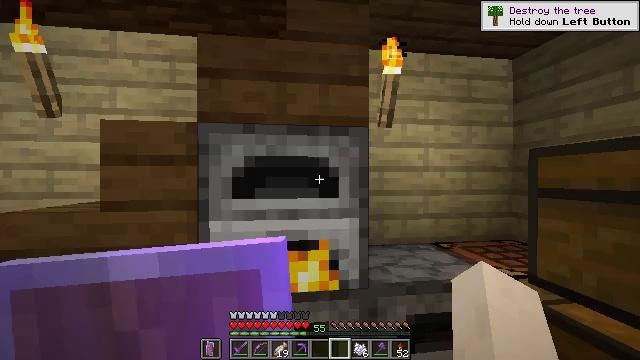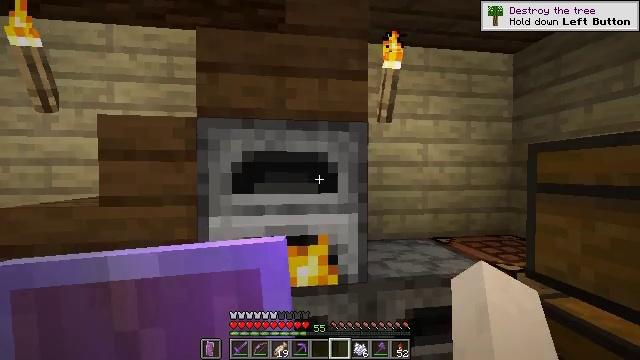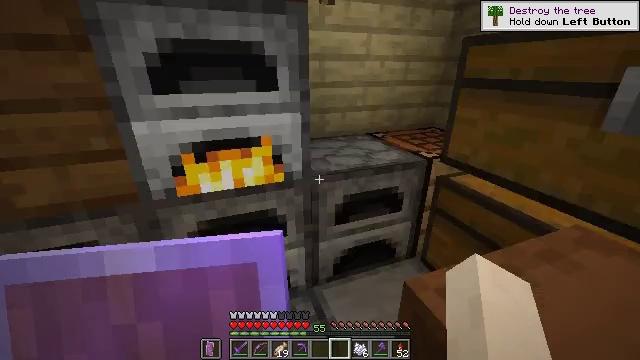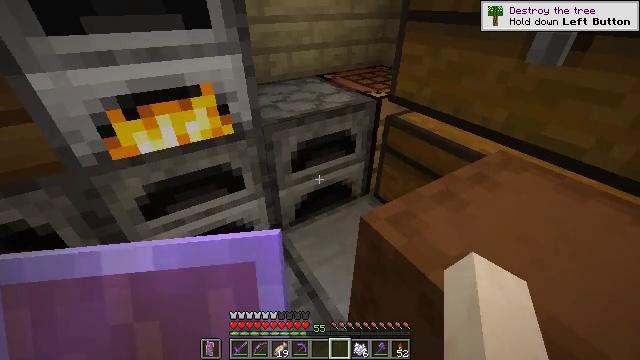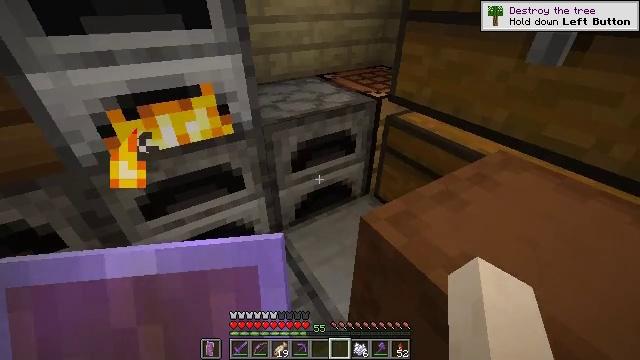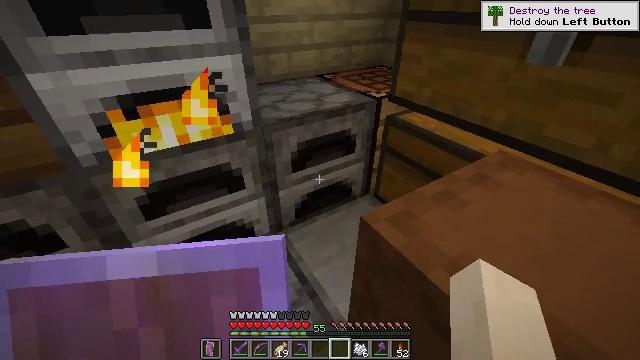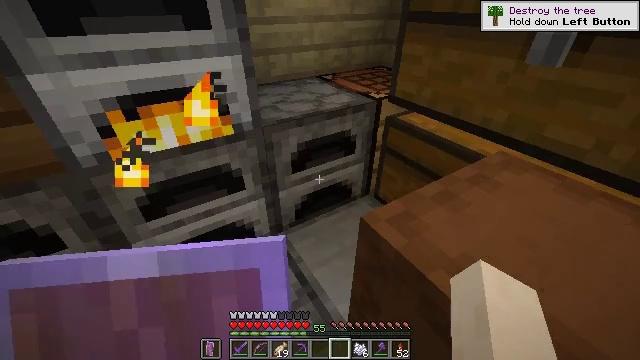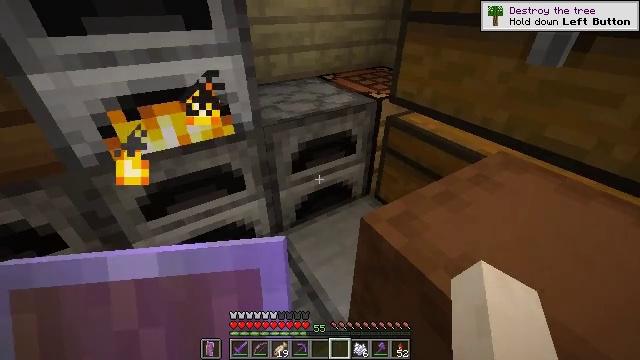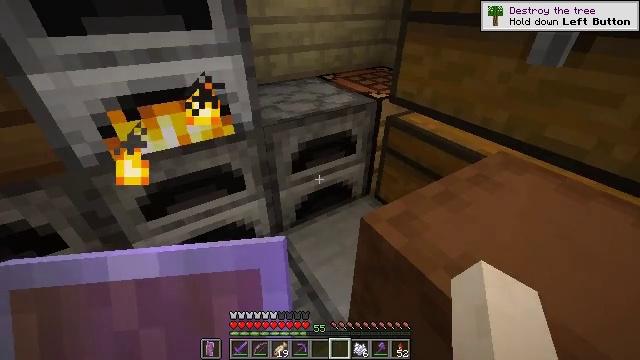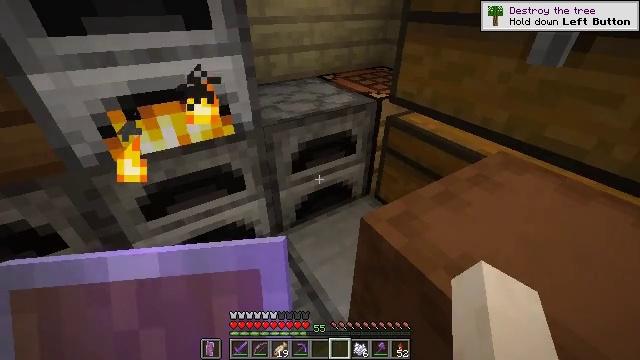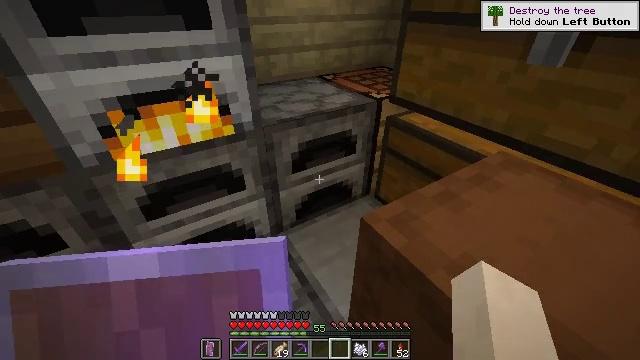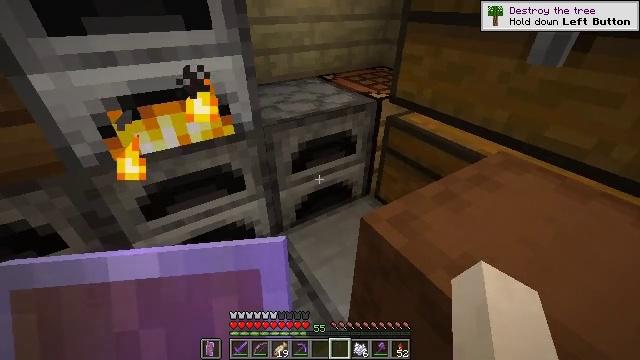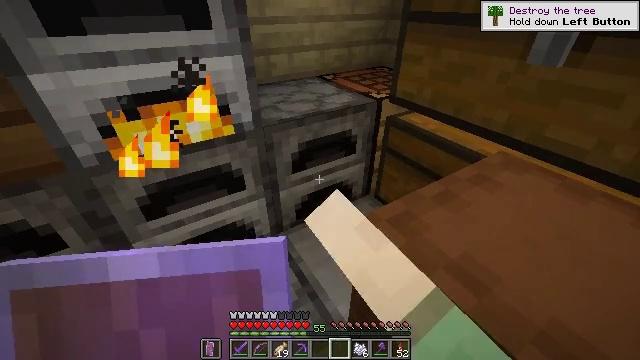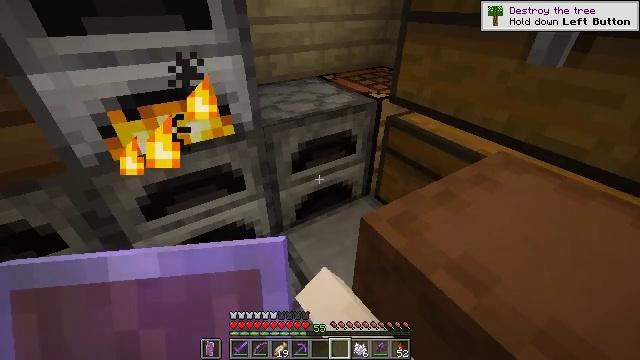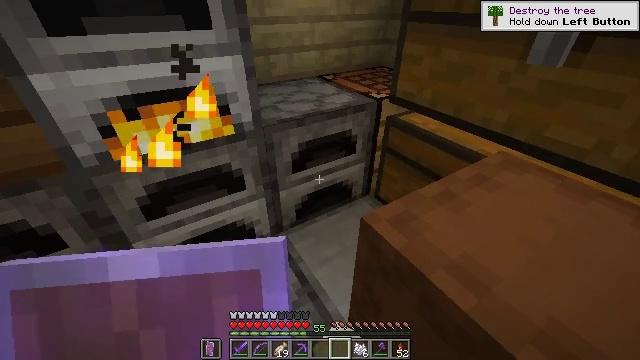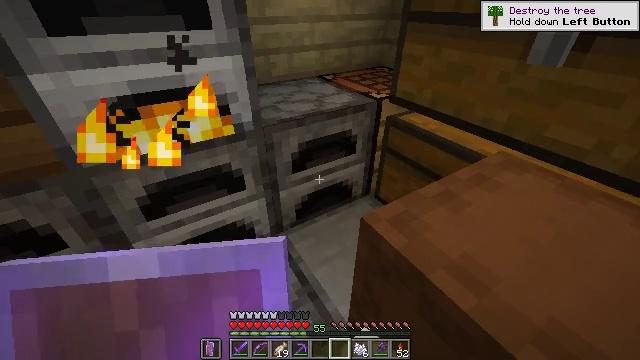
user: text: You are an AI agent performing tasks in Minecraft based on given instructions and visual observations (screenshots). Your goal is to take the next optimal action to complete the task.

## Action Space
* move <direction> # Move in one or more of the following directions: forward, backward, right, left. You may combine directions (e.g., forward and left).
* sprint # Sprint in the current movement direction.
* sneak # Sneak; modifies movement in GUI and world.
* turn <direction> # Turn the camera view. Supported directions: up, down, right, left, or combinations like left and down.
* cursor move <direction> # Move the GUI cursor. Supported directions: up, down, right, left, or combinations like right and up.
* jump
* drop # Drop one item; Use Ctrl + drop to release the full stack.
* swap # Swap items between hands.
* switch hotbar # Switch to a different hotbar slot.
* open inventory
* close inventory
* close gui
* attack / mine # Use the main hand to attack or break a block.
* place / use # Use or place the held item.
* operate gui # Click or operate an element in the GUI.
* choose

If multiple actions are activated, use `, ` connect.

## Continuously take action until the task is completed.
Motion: motion action
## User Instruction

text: craft item cracked stone bricks
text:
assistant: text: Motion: turn down
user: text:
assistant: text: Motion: turn right and down
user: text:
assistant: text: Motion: turn right and down
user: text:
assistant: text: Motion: no_op
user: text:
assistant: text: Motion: no_op
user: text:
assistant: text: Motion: no_op
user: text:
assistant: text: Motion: no_op
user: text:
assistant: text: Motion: no_op
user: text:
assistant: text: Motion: no_op
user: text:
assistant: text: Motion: no_op
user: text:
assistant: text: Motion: use / place
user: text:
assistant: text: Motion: use / place
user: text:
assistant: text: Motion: use / place
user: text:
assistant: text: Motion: no_op
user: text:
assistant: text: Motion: no_op
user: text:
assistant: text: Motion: no_op
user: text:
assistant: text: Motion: no_op
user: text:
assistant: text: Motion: no_op
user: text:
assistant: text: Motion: turn right
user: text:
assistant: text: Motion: turn right and down
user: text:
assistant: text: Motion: no_op
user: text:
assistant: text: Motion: no_op
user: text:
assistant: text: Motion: no_op
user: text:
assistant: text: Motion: turn left
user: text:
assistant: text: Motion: turn left
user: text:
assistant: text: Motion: turn left
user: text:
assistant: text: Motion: no_op
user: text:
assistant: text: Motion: no_op
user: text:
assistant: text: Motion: turn right
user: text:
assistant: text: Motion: no_op